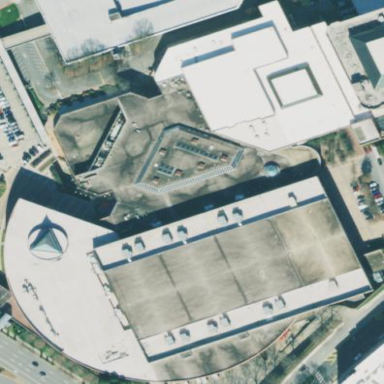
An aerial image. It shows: Commercial building housing mall and conference center.